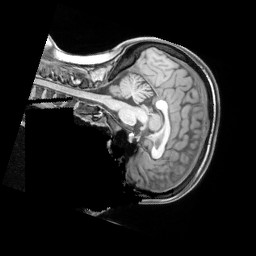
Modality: T1w
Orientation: sagittal